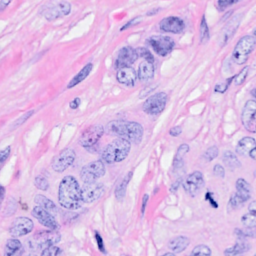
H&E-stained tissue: Breast